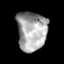
Tissue: lung
Cell type: Epithelial cells
Senescence score: 0.2248
Nuclear area (px): 1143
Mean DAPI intensity: 166.384